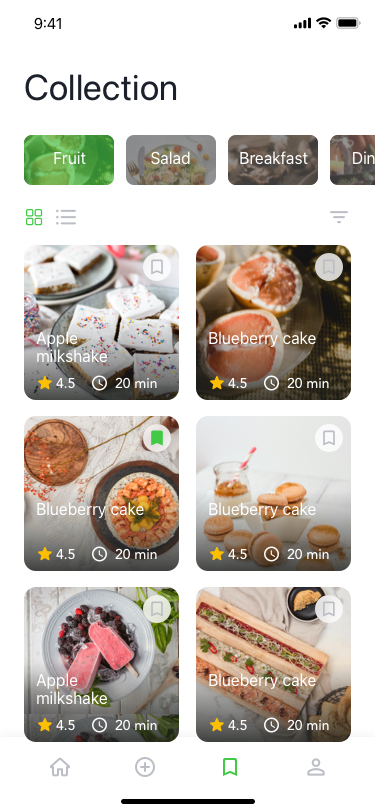
Text in this UI design:
Collection
20 min
Apple milkshake
4.5
20 min
Apple milkshake
4.5
20 min
Blueberry cake
4.5
20 min
Blueberry cake
4.5
20 min
Blueberry cake
4.5
20 min
Blueberry cake
4.5
Fruit
Salad
Breakfast
Dinner